Current action and preconditions to check: path_clear

Your task: For each precondition in the list above, predict whether it will hold at this action.

Consider the current scene as observed from the mobile robot's camera, and analyze the predicted future states of all dynamic agents (e.g., people, animals, vehicles, or any moving entities) within the NEXT SECOND.

IMPORTANT: Only answer "very likely" if you are absolutely certain—based on strong, clear evidence—that a dynamic agent will violate the precondition in the predicted future state. Do NOT answer "very likely" for unlikely, ambiguous, or low-probability risks.

Ask yourself for each precondition: Is there a high probability, with clear and convincing evidence, that the predicted future states of any dynamic agent will interfere with the predicted future state of the currently executing action within the NEXT SECOND, causing that precondition to fail?

Assess the risk level based on these predictions. Use "likely" or "very likely" if motions create a clear risk of interference.

Use "neutral" or "improbable" if agents are nearby but their predicted paths are clearly diverging or non-conflicting.

Failure Risk Categories: "very improbable", "improbable", "neutral", "likely", "very likely"

Answer Format: Output ONLY the probability_of_failure value from these categories: "very improbable", "improbable", "neutral", "likely", "very likely"

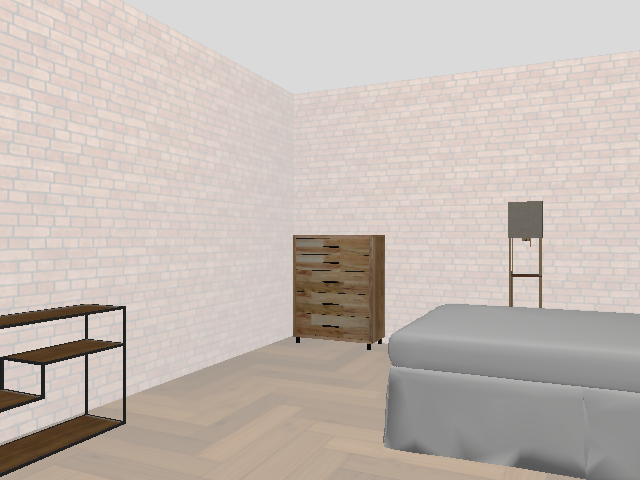

Answer: very improbable